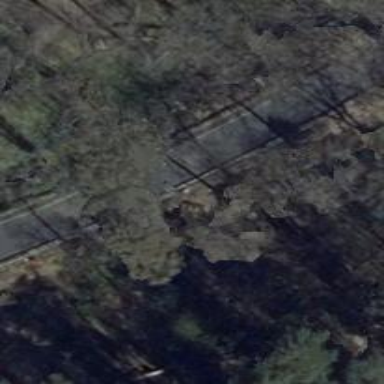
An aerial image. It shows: Unclassified road on asphalt surface with bridge.